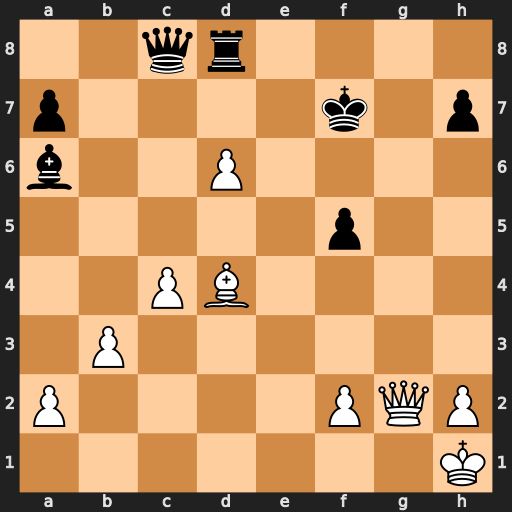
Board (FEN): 2qr4/p4k1p/b2P4/5p2/2PB4/1P6/P4PQP/7K
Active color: w
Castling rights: -
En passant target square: -
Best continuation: Qg7+ Ke6 Qe7#